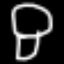
Label: mushroom